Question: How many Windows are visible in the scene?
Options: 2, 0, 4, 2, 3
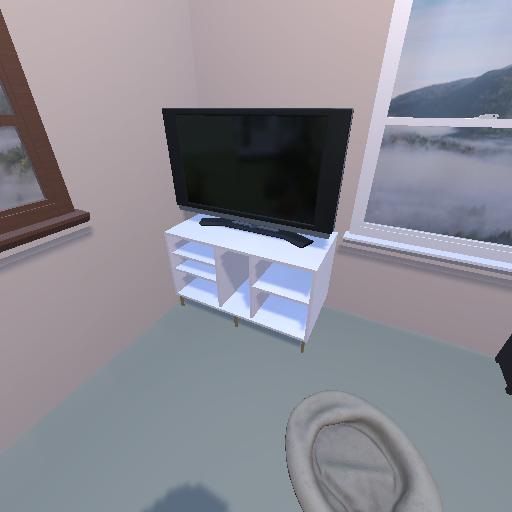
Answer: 2